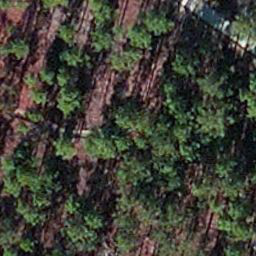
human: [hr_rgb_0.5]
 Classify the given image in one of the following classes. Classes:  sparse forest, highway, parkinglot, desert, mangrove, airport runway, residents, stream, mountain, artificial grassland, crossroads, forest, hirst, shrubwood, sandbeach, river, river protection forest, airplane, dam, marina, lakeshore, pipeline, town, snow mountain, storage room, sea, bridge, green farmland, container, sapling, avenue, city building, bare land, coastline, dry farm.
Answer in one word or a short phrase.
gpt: sapling